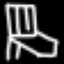
Label: chair